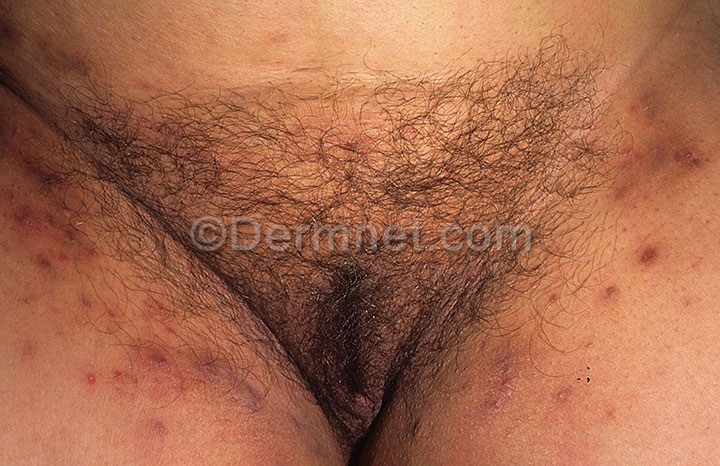
Disease: Acne and Rosacea Photos